Interaction volume radius: 5 \u00c5
Interaction volume height: 15 \u00c5
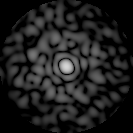
Disorder parameter: 0.8514